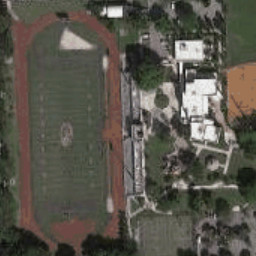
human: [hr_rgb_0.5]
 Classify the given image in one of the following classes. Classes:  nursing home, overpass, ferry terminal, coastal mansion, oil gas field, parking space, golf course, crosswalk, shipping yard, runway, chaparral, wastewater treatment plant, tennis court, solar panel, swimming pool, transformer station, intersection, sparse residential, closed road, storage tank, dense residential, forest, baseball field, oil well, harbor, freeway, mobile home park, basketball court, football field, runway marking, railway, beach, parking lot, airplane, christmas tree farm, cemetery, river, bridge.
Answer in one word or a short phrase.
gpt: football field